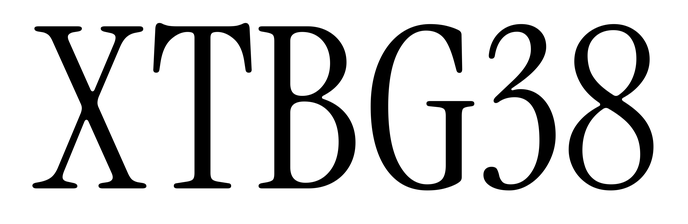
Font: InstrumentSerif-Regular